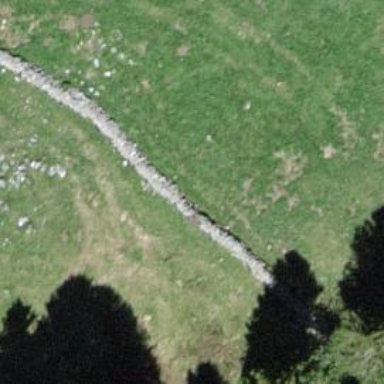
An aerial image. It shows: Wall is shown in the image.